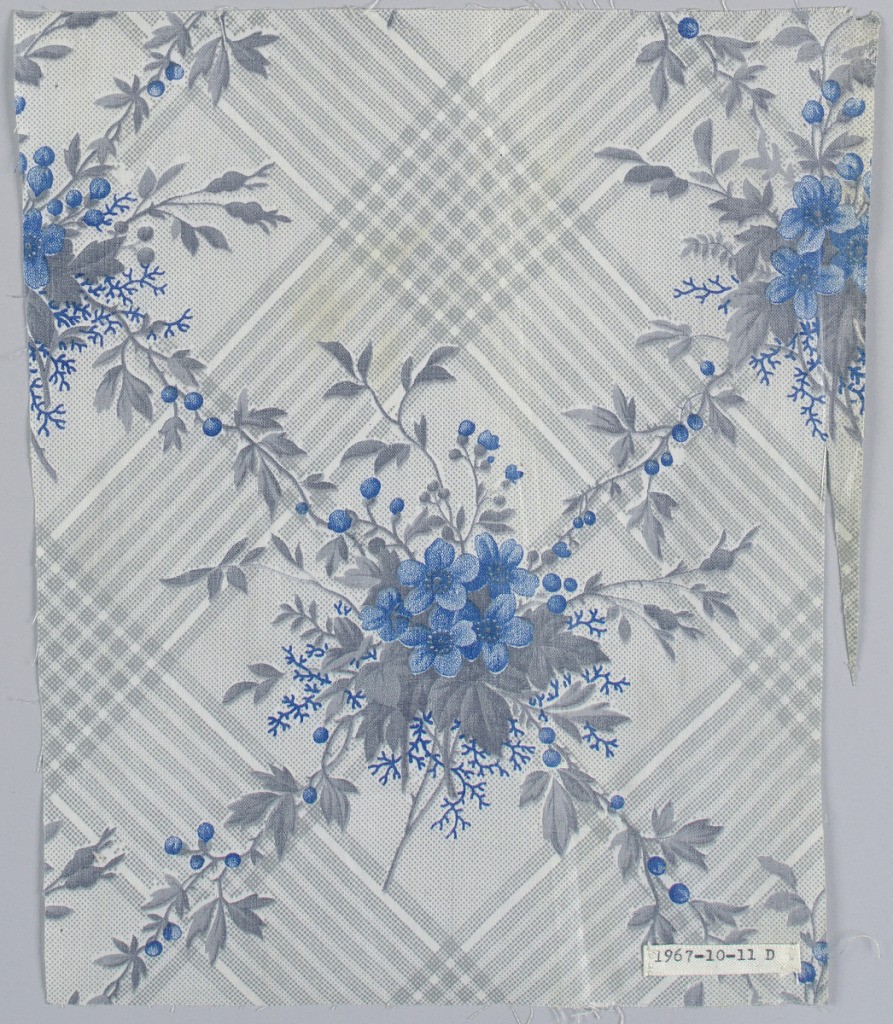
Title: Textile
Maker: Schwartz-Huguenin
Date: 1851–63
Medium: cotton Technique: printed by engraved roller on plain weave
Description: Seven pieces, same design, different colors. A) Ground printed by "molette" in diamond-shaped design of stripes composed of minute dots in pale blue. Flower clusters in rose and dull greens, printed over background. B) Grey ground and flowers, strong green leaves. C) Grey ground, flowers old rose with green foliage. D) Grey ground, blue flowers, grey foliage. E) grey ground, grey flowers, blue-green foliage. F) lighter grey ground, flowers with strong green foliage. G) Greey ground, blue flowers, green foliage.